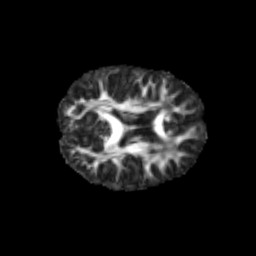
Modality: FA
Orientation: axial
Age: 6
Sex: male
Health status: healthy